Aerial crown-view tile of a tropical tree (Barro Colorado Island, Panama), acquired 20250715:
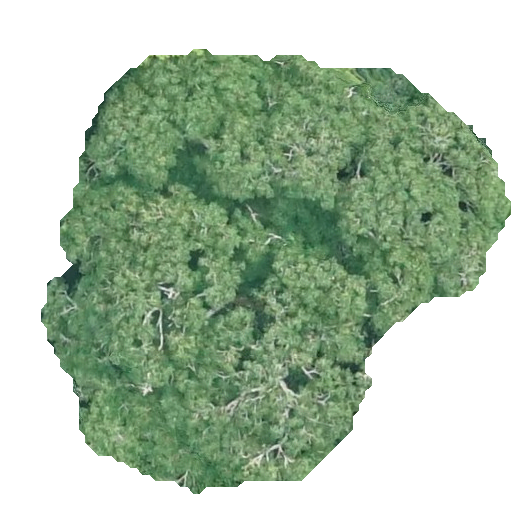
Species: Handroanthus guayacan
GBIF accepted scientific name: Handroanthus guayacan
Crown area: 214.79 m²